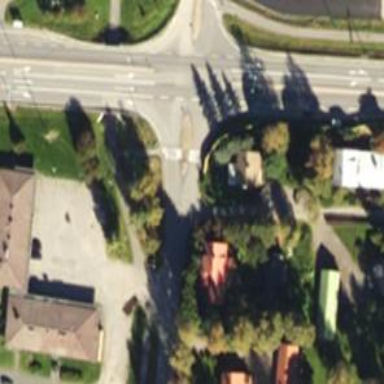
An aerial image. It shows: Marked crossing on the road.